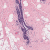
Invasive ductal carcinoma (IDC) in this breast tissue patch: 0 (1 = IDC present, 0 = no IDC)